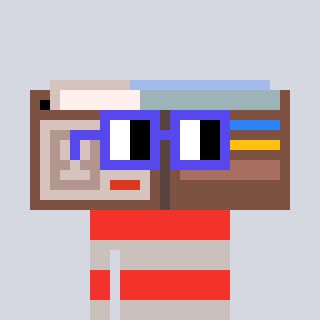
a pixel art character with square blue glasses, a wallet-shaped head and a foggrey-colored body on a cool background